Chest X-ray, PA view. Patient: 47 years old, sex M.
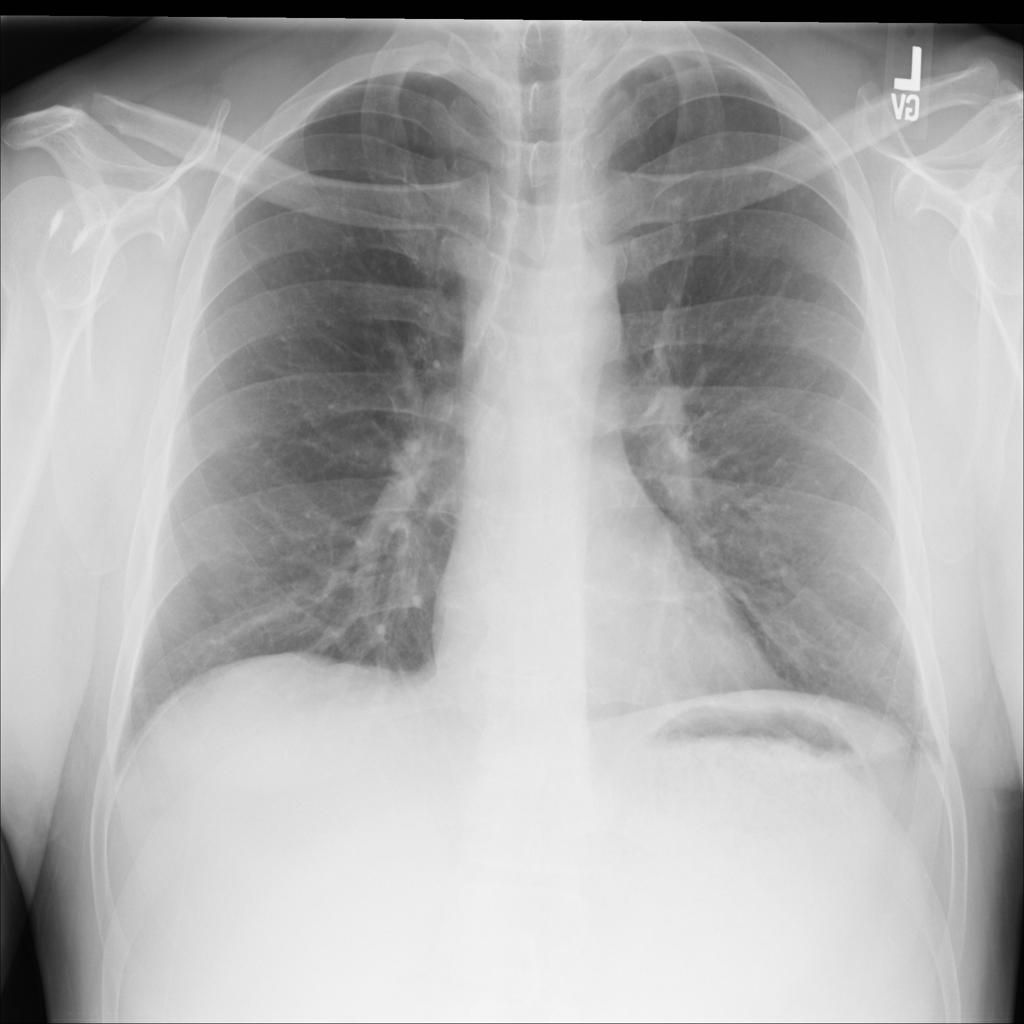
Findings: No Finding